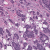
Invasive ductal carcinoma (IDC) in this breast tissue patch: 1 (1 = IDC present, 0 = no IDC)